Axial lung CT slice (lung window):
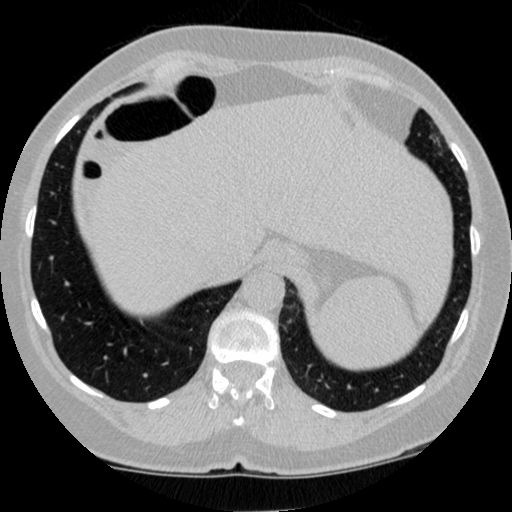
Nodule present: no